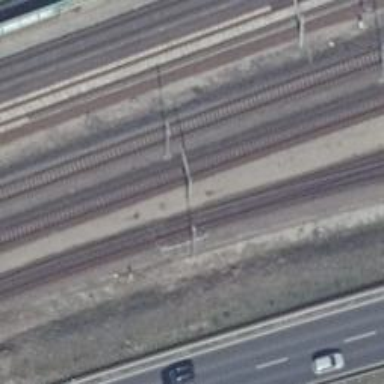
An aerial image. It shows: Railway switch.